Question: I'm using heightForRowAtIndexPath and sizeWithFont to calculate the height for a cell. After 3 or 4 lines of text, the label containing the text grows past the top and bottom of the cell's view. Anything from 0-3 lines grows and shrinks properly.
I can't find where the cell would have a hard cap on height.
'''
- (CGFloat)tableView:(UITableView *)tableView heightForRowAtIndexPath:(NSIndexPath *)indexPath;
{
NSArray *array = [sectionsArray objectAtIndex:indexPath.section];
NSDictionary *dictionary = [array objectAtIndex:indexPath.row];
id key = [[dictionary allKeys] objectAtIndex:0];
NSString *keyString = [NSString stringWithFormat:@"%@", key];
NSString *keyContents = [NSString stringWithFormat:@"%@", [dictionary objectForKey:key]];
CGFloat height = 44;
if ([keyString isEqualToString:@"Notes"]) {
if ([keyContents length] > 0) {
CGSize constraint = CGSizeMake(320.0f - (10.0f * 2), 20000.0f);
height = 20 + [keyContents sizeWithFont:[UIFont boldSystemFontOfSize:15] constrainedToSize:constraint lineBreakMode:UILineBreakModeWordWrap].height;
}
}
NSLog(@"Height of %@ with content %@ is %f", keyString, keyContents, height);
if (height <= 44) {
return 44;
}
else {
return height;
}
}
'''
Here's a screenshot of what a too large entry looks like.

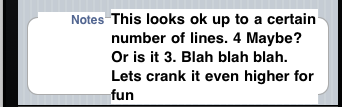
Answer: Your constraint width is too large. You are assuming 320 minus the 10 padding to either side, when in fact the text label is smaller than that due to your choice of table view cell style. At a guess, try a constraint width of 200 or 180 (or a value derived from experimentation or printing out the label's bounds.)